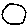
Label: circle